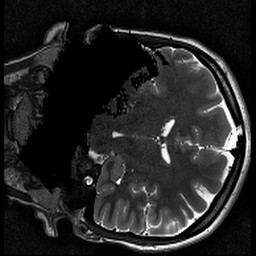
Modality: T2w
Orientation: coronal